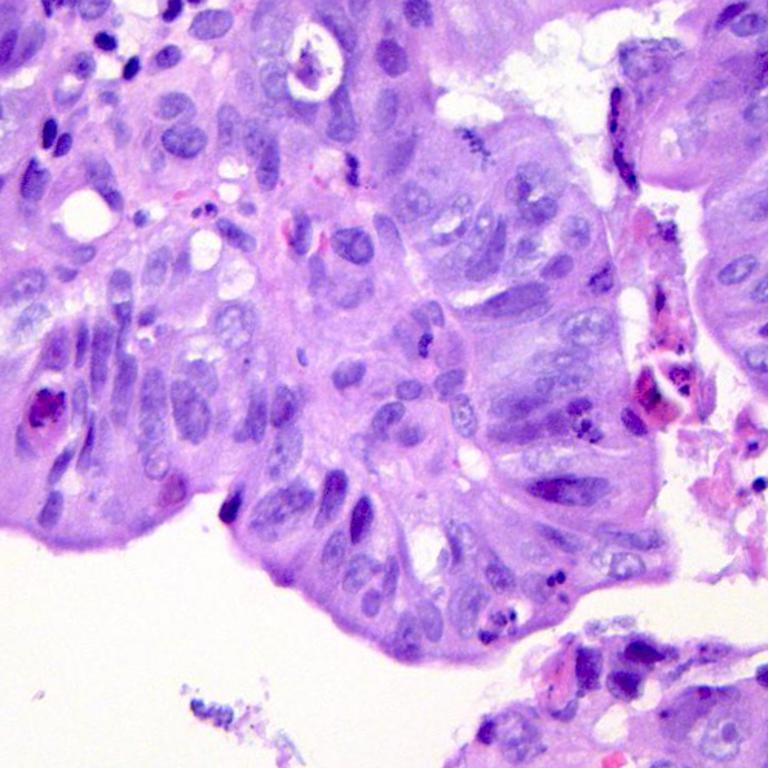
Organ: colon
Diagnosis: adenocarcinomas